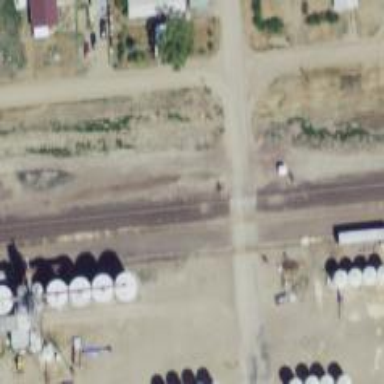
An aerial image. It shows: Railway siding for service.